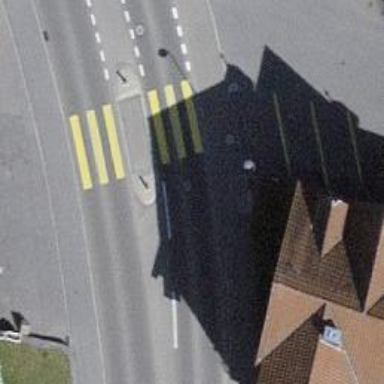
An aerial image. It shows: Uncontrolled zebra crossing with pedestrian island.